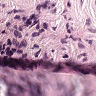
Metastatic tissue present: no